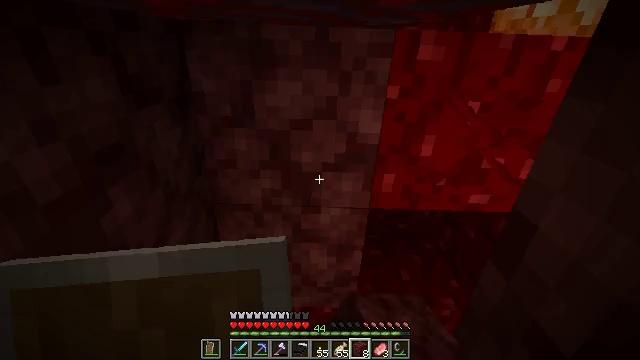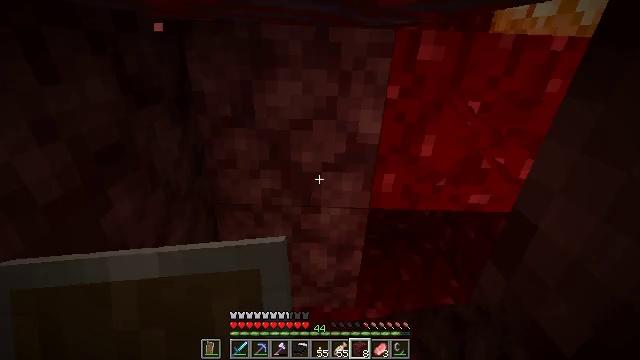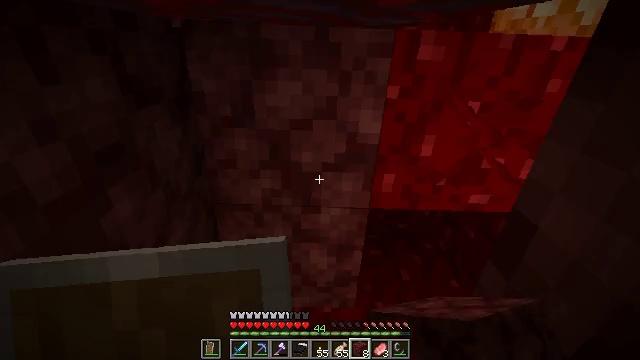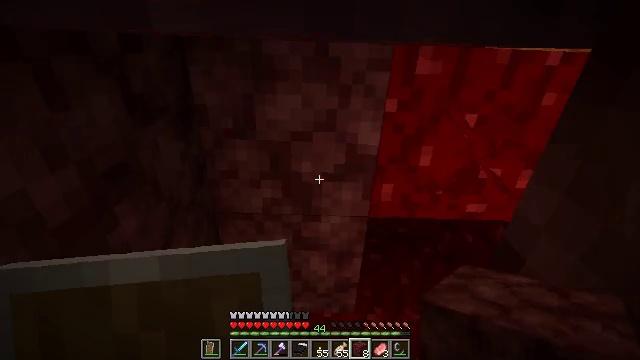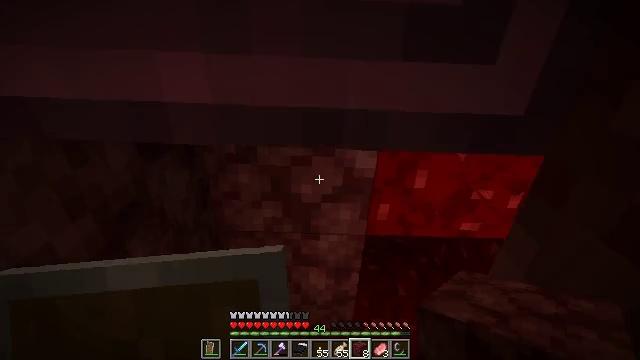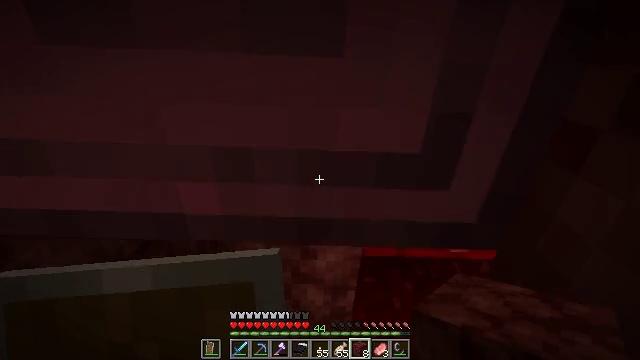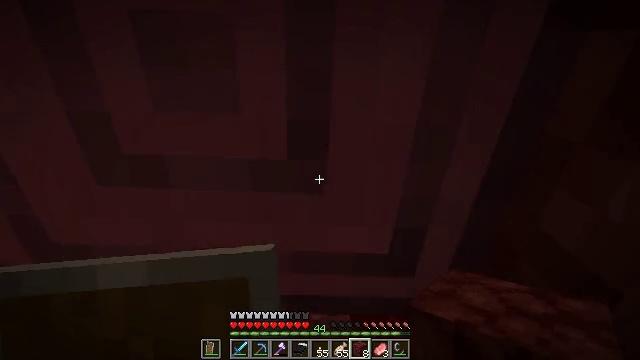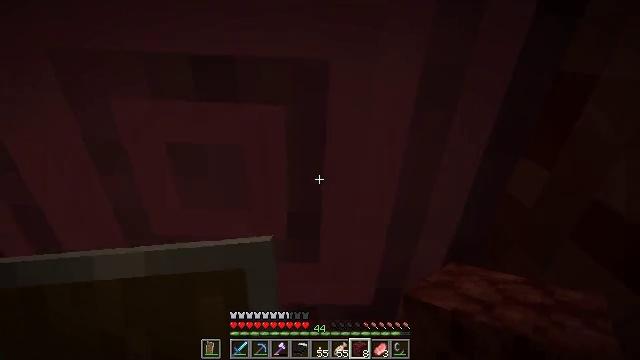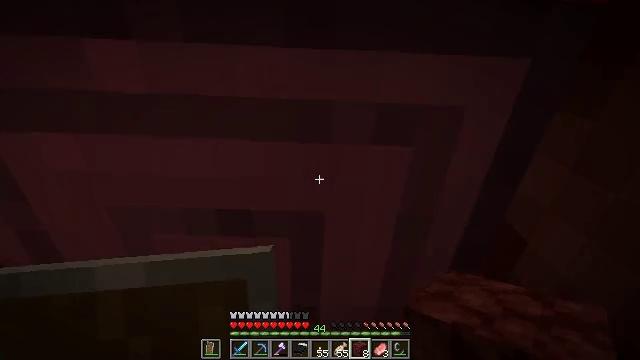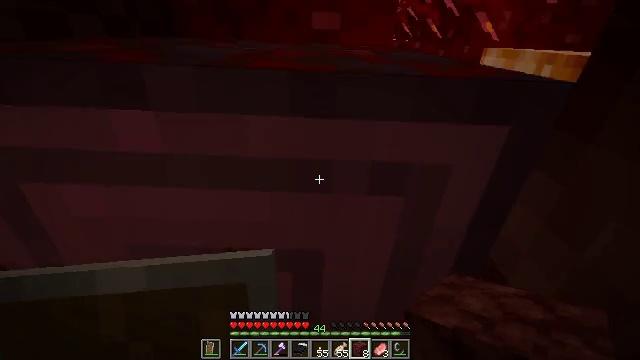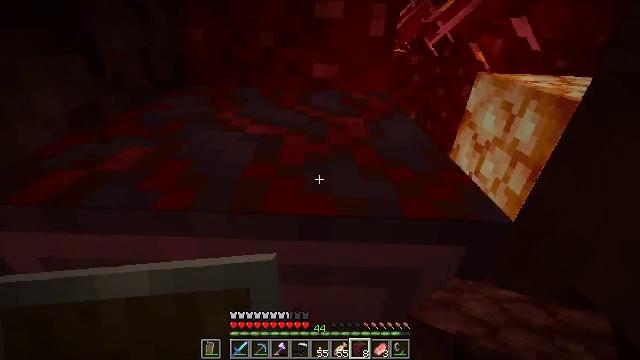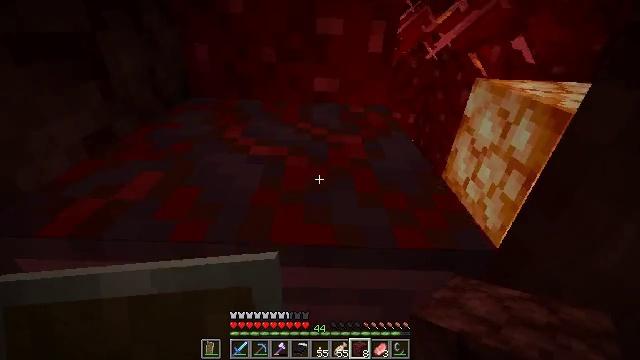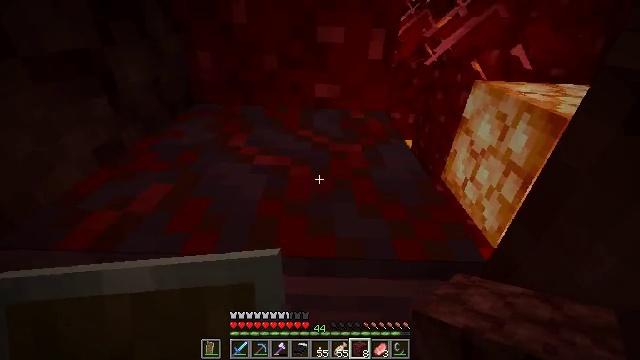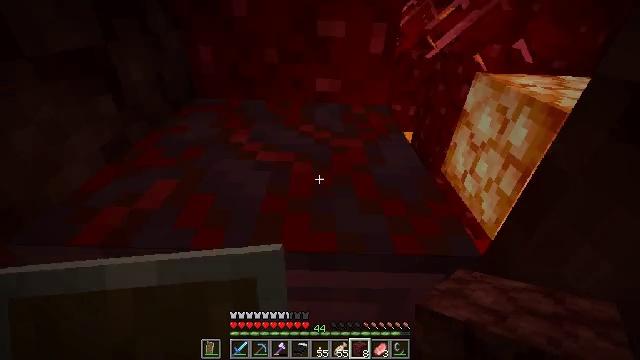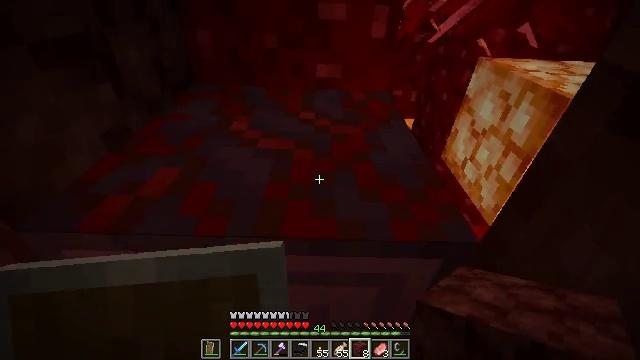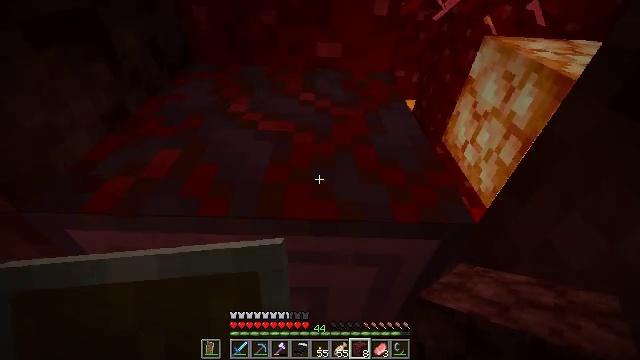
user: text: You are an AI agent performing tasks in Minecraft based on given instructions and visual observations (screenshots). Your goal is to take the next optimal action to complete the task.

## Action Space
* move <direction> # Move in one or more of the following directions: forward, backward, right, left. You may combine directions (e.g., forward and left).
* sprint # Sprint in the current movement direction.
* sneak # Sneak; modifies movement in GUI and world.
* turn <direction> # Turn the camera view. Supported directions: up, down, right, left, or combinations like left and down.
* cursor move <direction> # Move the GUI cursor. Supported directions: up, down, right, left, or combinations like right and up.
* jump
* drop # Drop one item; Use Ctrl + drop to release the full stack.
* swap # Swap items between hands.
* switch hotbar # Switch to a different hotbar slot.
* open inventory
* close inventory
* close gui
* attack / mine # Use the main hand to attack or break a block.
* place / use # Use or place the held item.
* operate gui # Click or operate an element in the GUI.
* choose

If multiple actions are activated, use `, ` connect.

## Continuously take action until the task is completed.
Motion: motion action
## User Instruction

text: Break the crimson stem to collect it.
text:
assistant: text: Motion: no_op
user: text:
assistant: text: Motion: no_op
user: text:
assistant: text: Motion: move back
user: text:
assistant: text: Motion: move back
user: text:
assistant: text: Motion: move back
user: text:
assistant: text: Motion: move back
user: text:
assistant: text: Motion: move back
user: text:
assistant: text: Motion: move back
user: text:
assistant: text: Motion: move back
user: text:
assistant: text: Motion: turn down
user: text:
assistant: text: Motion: no_op
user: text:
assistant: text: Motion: no_op
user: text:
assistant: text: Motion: turn down
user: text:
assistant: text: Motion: turn down
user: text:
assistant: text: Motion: turn down
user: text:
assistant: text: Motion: turn down
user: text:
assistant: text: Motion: turn down
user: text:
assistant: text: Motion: turn down
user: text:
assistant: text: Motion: move back, turn down
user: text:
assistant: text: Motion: move back
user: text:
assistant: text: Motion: move back, turn down
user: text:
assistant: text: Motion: turn down
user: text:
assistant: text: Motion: turn down
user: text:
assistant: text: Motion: no_op
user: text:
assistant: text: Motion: no_op
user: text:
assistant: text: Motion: no_op
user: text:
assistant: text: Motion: no_op
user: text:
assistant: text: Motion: no_op
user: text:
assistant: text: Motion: turn down
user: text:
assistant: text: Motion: no_op